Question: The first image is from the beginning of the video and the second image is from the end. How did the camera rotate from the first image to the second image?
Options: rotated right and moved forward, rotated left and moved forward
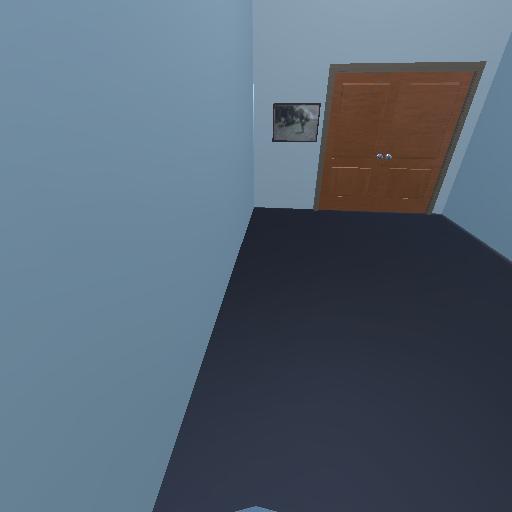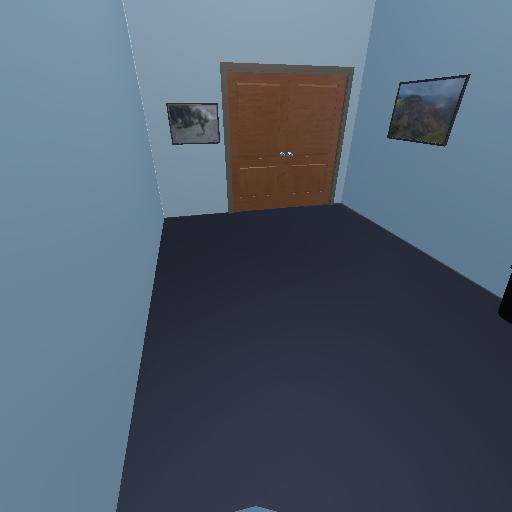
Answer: rotated right and moved forward